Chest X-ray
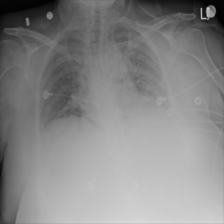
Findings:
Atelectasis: negative
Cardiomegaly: negative
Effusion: negative
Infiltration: negative
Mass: negative
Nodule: negative
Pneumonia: negative
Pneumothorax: negative
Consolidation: negative
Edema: negative
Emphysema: negative
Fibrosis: negative
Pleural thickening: negative
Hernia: negative